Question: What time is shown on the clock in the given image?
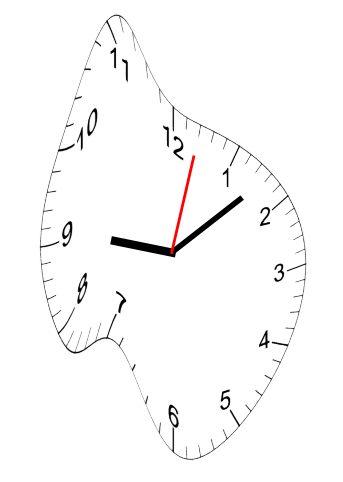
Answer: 09:08:02